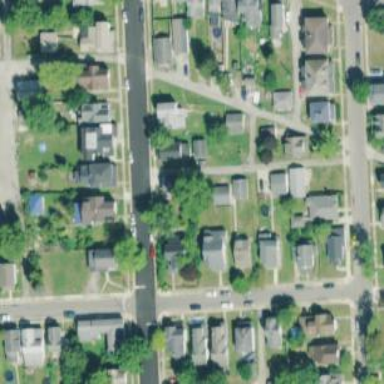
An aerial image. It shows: Alleyway designated as service road.